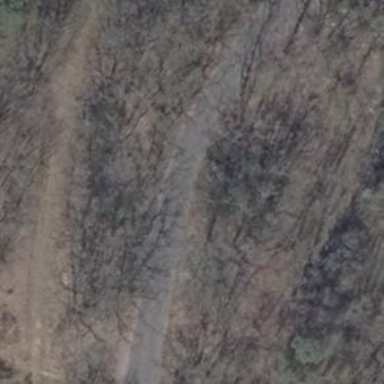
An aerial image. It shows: Unclassified road with asphalt surface.